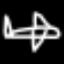
Label: airplane